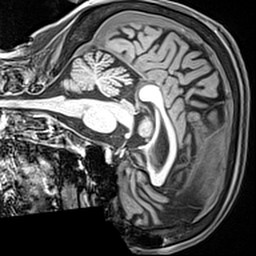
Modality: T1w
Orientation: sagittal
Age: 73
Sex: female
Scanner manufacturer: siemens
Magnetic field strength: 3 T
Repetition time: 2.4 s
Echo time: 0.0022 s